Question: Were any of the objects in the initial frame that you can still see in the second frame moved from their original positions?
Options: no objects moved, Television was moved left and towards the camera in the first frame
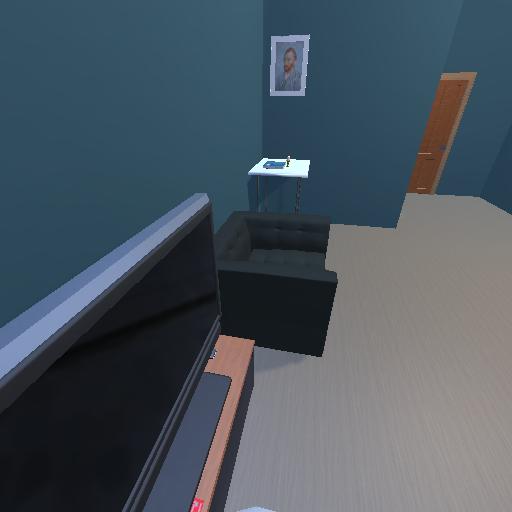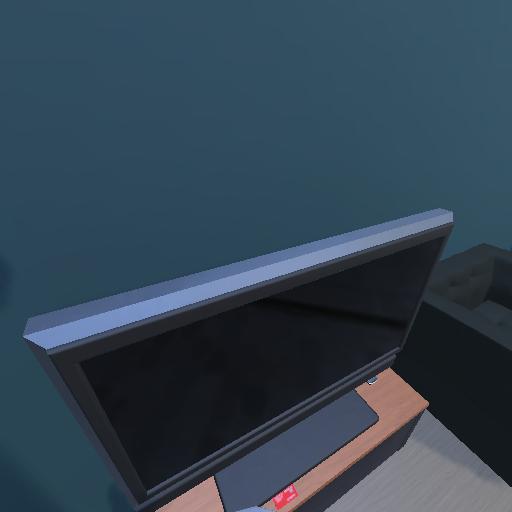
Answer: no objects moved